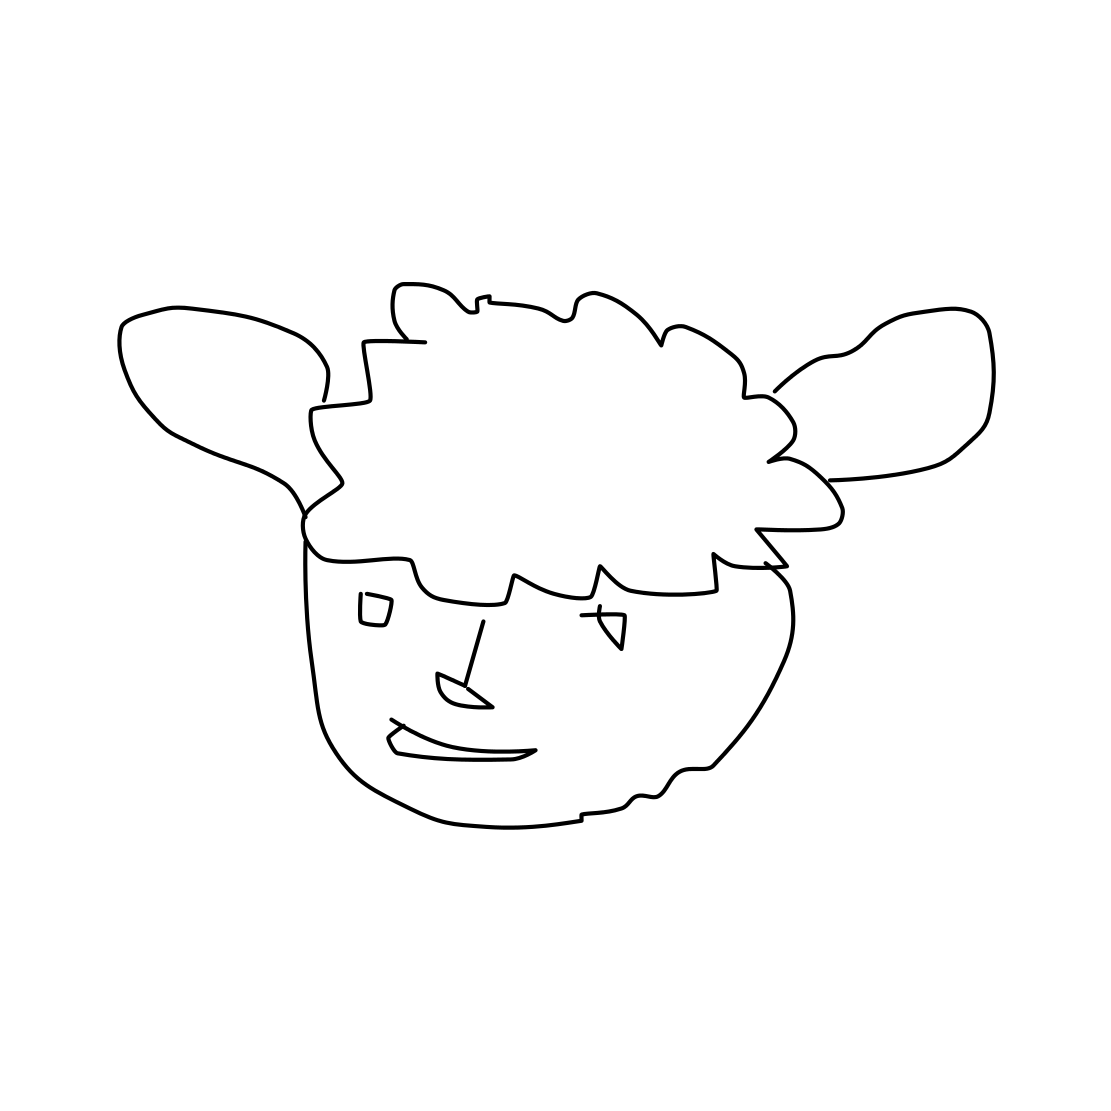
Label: sheep